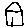
Label: house